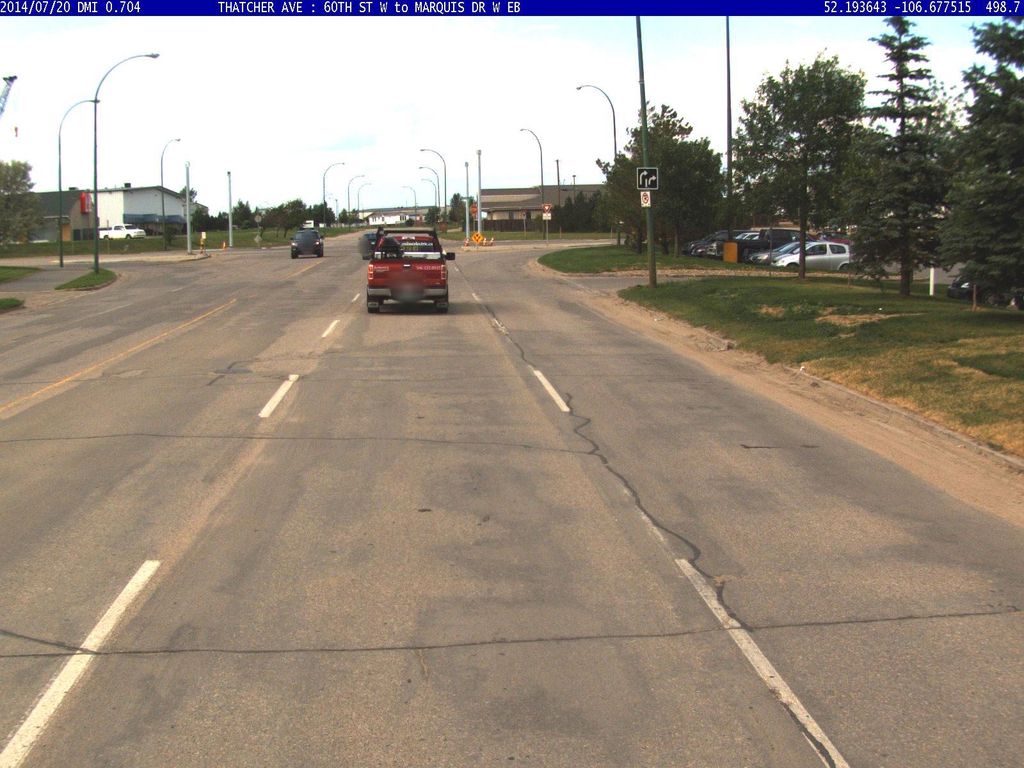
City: saskatoon